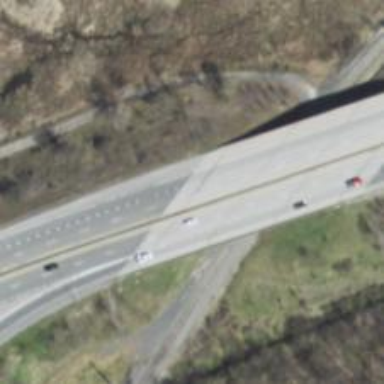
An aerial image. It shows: Bridge for trunk highway with expressway access.